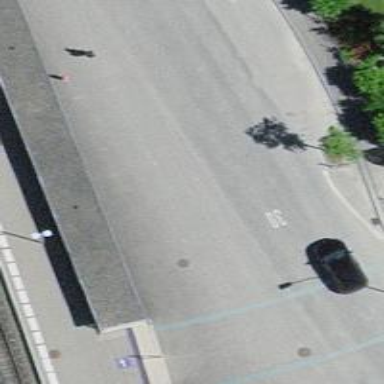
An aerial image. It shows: Bicycle parking area with wall loops.